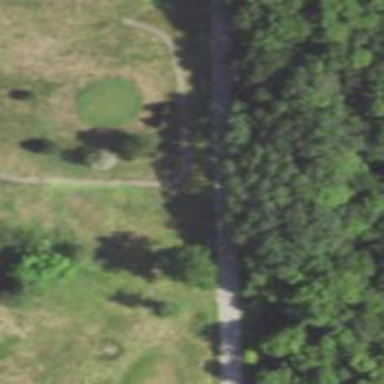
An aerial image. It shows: Path designed for golf carts.